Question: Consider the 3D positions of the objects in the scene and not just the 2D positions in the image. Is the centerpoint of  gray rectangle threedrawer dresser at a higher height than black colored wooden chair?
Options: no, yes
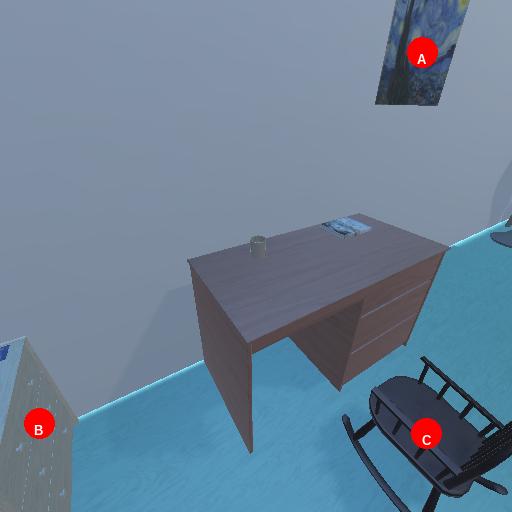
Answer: no